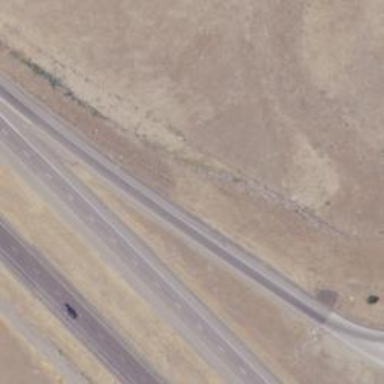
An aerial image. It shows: Trunk link highway.